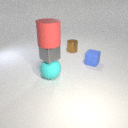
small gray metal cube below large red rubber cylinder